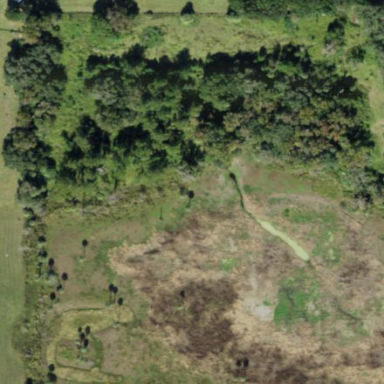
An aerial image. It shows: Mixed leaf woodland.